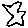
Label: star